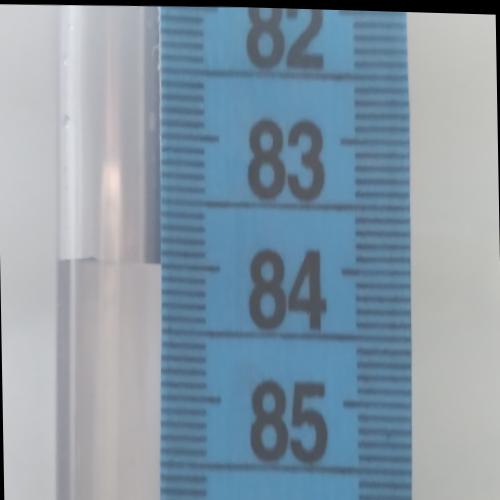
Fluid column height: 84.0 cm